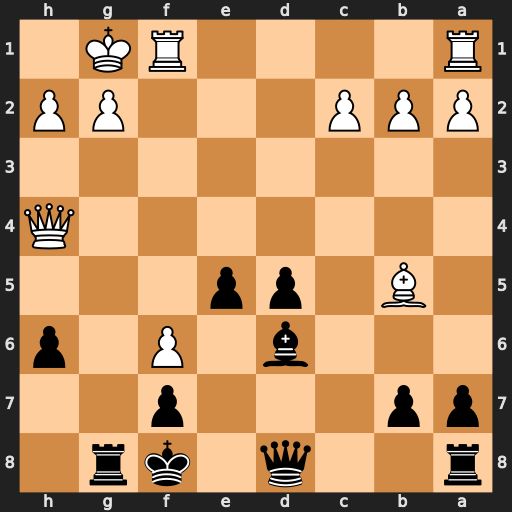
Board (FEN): r2q1kr1/pp3p2/3b1P1p/1B1pp3/7Q/8/PPP3PP/R4RK1
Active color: b
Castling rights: -
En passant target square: -
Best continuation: Qb6+ Kh1 Qxb5 Qxh6+ Ke8